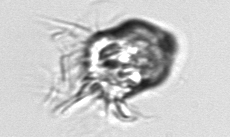
Label: Strombidium_inclinatum